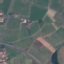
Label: PermanentCrop